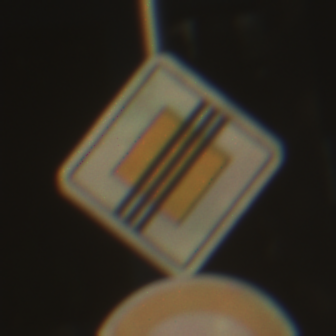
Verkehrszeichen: EndeVorfahrtsstrasse
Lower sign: Geschwindigkeit90
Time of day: SunriseSunset
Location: Outdoor (Suburban)
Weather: Clear
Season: NotSpecified
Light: Natural